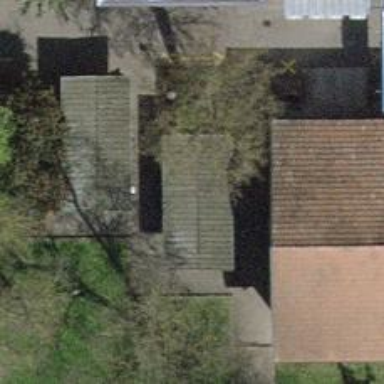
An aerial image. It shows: Shed designated for bicycle parking.